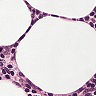
Metastatic tissue present: no